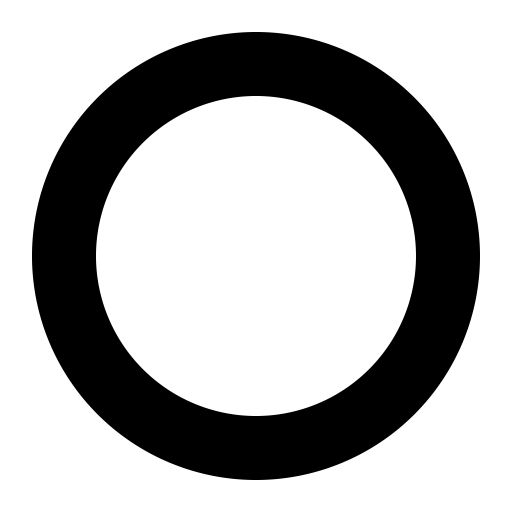
Tags: icon, FontAwesome, fa-icon, solid, o